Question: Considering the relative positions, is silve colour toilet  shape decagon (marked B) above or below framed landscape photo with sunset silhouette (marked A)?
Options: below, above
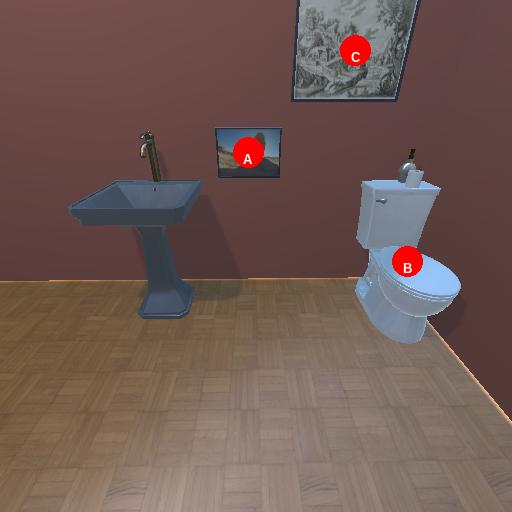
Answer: below